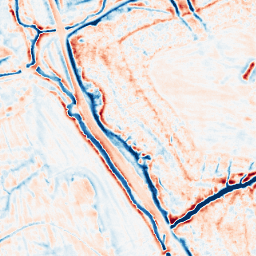
Category: edge_preserving
Decomposition family: bilateral
Decomposition parameters: d: 15
sigma_color: 50
sigma_space: 75
Upsampling method: sinc_blackman
Upsampling parameters: scale: 2
kernel_size: 4
Upsampling scale: 2